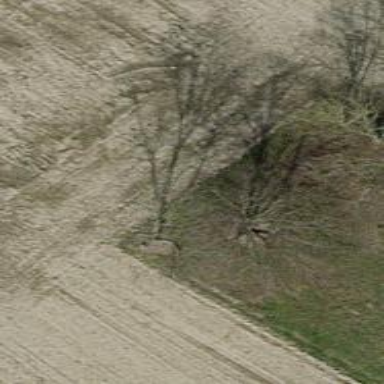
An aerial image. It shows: Beautiful tree in nature.